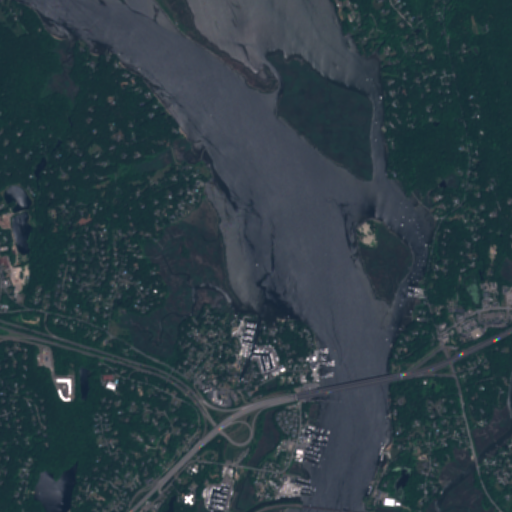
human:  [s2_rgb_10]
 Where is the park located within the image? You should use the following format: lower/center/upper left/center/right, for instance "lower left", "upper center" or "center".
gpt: The park is located in the lower of the image.
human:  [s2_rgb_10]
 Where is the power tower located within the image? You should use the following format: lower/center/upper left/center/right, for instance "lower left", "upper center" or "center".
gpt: The power tower is located in the lower right of the image.
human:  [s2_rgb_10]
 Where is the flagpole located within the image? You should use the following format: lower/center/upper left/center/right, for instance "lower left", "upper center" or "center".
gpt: The flagpole is located in the lower right of the image.
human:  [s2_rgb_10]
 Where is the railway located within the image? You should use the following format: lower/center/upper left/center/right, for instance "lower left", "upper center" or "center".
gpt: The railway is located in the lower right of the image.
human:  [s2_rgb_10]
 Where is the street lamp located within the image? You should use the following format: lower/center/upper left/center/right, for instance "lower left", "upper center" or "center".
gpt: The street lamp is located in the lower of the image.
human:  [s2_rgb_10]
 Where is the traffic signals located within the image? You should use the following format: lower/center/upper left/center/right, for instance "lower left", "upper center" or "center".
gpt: The traffic signals is located in the lower right of the image.
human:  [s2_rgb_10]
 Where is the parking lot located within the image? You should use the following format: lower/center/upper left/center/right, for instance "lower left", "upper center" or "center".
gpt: There is no parking lot in the image.